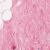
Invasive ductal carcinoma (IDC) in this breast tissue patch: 0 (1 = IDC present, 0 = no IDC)